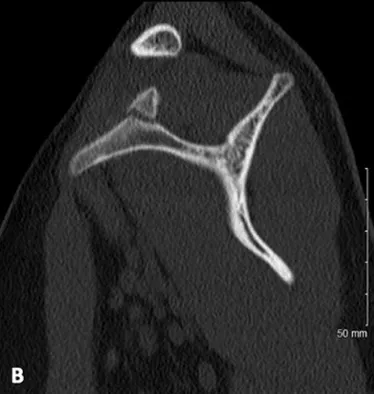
Sagittal view.
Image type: radiology (ct)